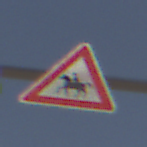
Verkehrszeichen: ReiterRechts
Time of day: MorningAfternoon
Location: Outdoor (Suburban)
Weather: Clear
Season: NotSpecified
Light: Natural